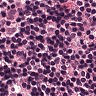
Metastatic tissue present: yes